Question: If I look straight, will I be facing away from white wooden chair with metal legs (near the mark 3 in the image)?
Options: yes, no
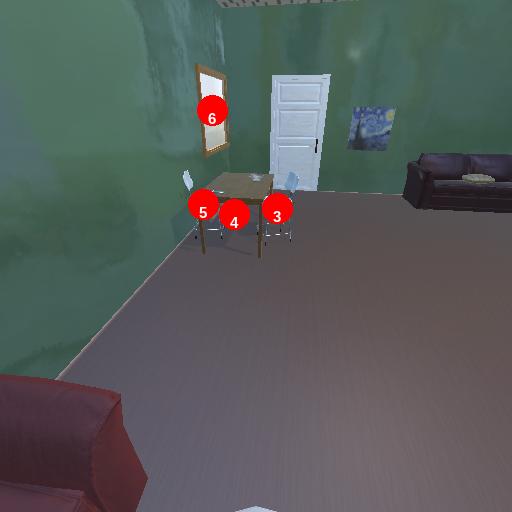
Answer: yes